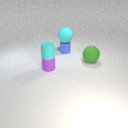
small blue rubber cylinder below large cyan rubber sphere